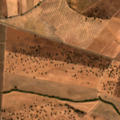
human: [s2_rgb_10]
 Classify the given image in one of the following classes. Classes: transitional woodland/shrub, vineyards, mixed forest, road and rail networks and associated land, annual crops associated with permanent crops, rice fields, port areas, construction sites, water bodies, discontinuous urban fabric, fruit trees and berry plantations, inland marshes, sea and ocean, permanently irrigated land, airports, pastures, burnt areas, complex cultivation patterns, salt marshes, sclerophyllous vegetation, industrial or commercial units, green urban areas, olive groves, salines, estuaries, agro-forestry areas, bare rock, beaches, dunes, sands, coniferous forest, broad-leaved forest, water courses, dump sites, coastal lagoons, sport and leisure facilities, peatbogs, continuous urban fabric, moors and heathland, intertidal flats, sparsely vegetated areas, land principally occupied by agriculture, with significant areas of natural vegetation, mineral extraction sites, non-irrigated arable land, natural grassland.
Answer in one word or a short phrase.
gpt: non-irrigated arable land, olive groves, annual crops associated with permanent crops, agro-forestry areas, transitional woodland/shrub